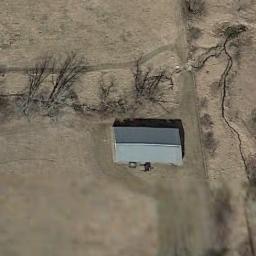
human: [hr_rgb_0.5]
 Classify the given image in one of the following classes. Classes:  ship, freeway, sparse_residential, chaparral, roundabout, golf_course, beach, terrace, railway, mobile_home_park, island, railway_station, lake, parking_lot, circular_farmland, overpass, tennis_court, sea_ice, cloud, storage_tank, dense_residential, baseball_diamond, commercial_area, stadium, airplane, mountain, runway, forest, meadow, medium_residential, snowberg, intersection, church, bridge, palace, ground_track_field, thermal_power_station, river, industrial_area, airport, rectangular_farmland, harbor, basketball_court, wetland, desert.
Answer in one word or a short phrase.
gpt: sparse_residential